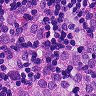
Metastatic tissue present: yes